Question: I am using HtmlUnit in some programs and I always have the problem that whenever I use it, I have to add all the files (libraries) that I downloaded from HtmlUnit website so the jar file that I get is always 10 mb.
These are the files that I add:

But in most of my programs I only include this:
'''
import com.gargoylesoftware.htmlunit.Page;
import com.gargoylesoftware.htmlunit.RefreshHandler;
import com.gargoylesoftware.htmlunit.WebClient;
import com.gargoylesoftware.htmlunit.html.*;
'''
I usually only use WebClient and HtmlElements (HtmlForm, HtmlTable, etc.), so i find it strange that I need all of them.
My question is if I could reduce the number of libraries included, or maybe better, how can I determine which libraries that I include are not being used at all.
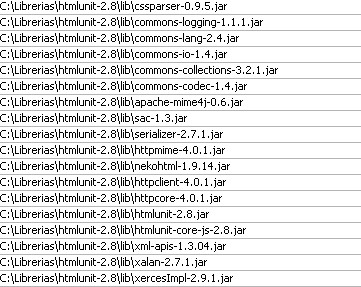
Answer: Do you really want to check all classes of all added libraries if they are needed or not?
IMHO this is a job for program. One popular open source program for doing so is <URL>.
Generally ProGuard is known as obfuscator (rename everything in the class files so that understanding the decompiled classes is difficult) but it can be used without obfuscation when using the parameters . Additionally I suggest you to use the parameter as well.
If you run ProGuard on you big fat JAR you will get a much smaller one.
If you are interested I could post a small part of an ant build file that shows how to configure and call ProGuard.